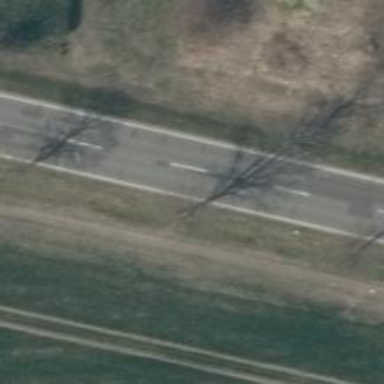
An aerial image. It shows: Deciduous broadleaved tree.